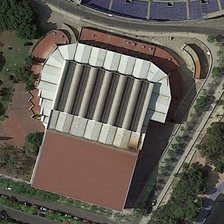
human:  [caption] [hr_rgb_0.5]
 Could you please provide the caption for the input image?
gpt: there is a white building in the middle of the land .

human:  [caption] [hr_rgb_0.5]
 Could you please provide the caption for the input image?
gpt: there is a white building in the middle of the land .

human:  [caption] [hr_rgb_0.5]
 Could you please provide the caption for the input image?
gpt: a large number of trees are planted on both sides of the road .

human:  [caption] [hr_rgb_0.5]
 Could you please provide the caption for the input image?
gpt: a large number of trees are planted on both sides of the road .

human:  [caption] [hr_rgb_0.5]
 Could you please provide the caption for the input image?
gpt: there is a white building in the middle of the land .